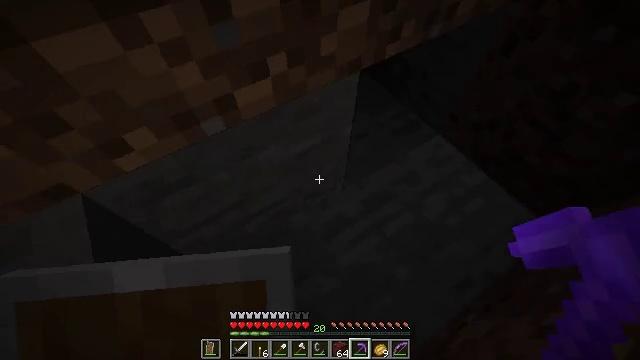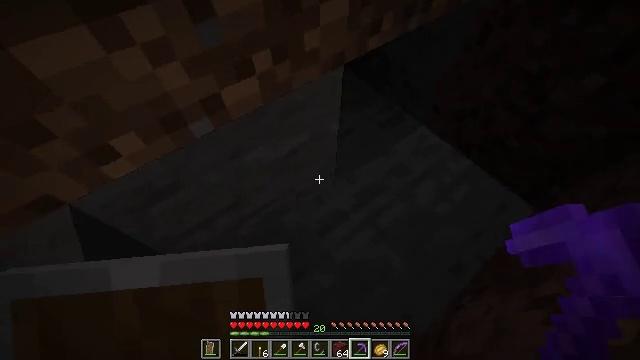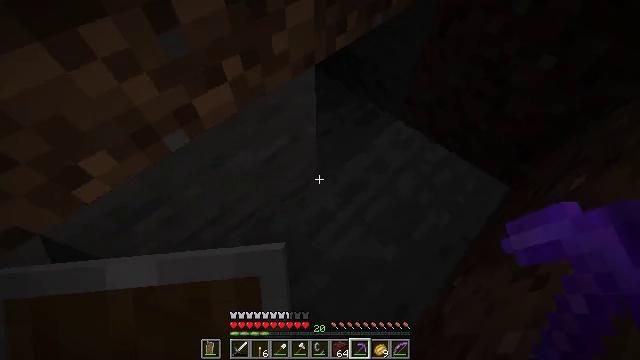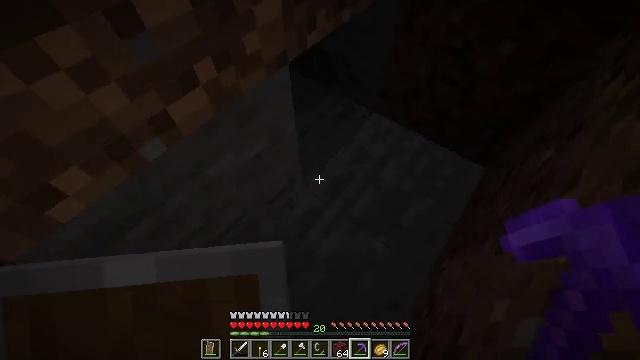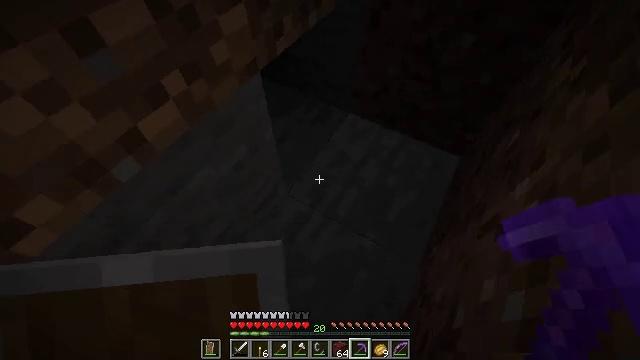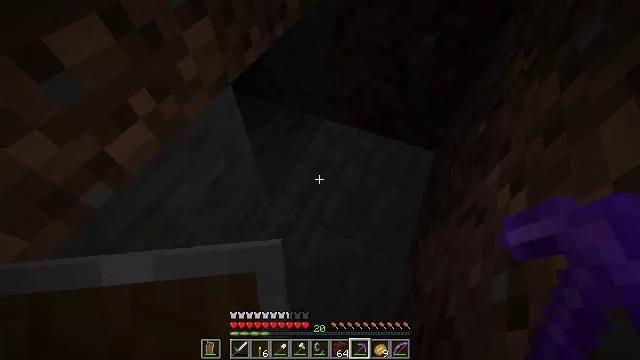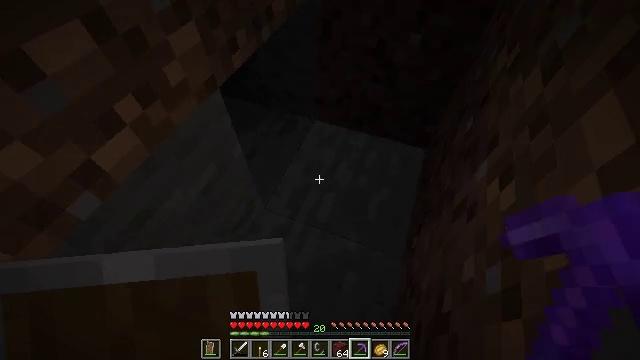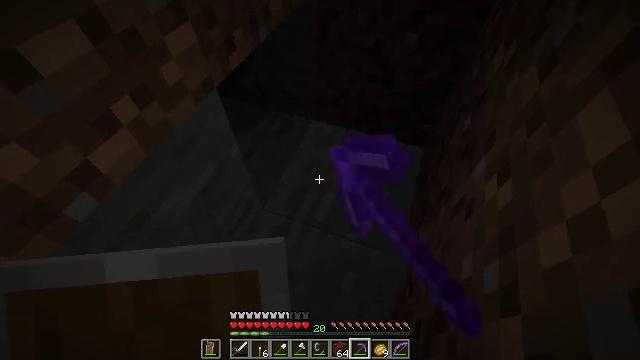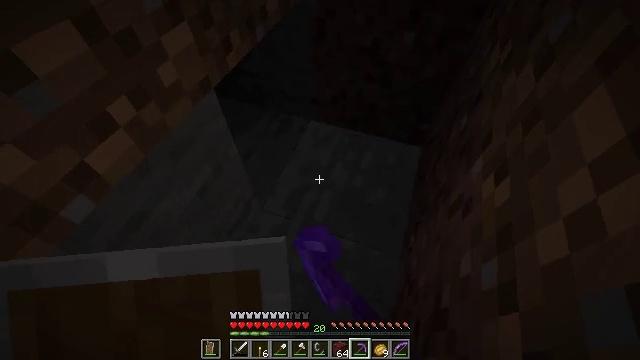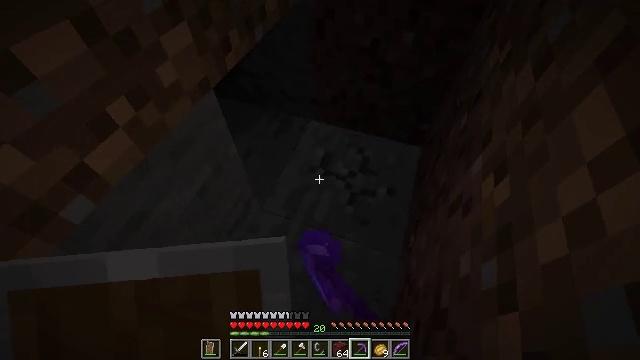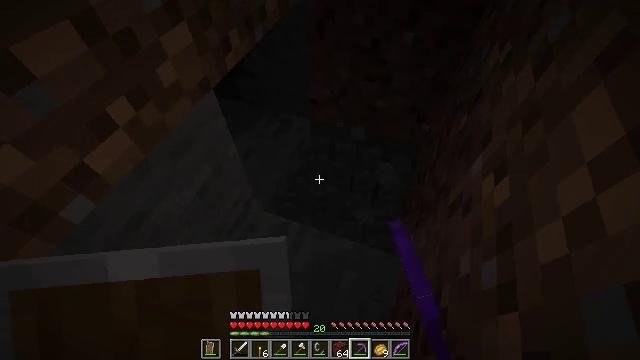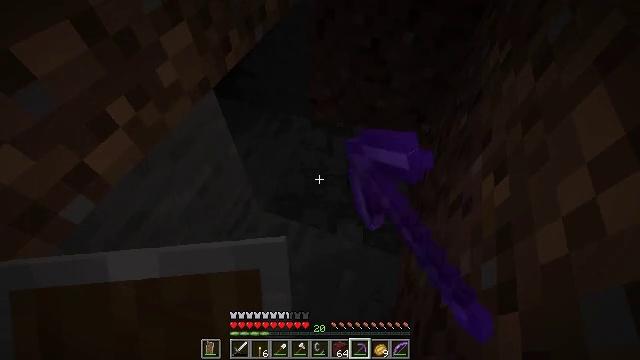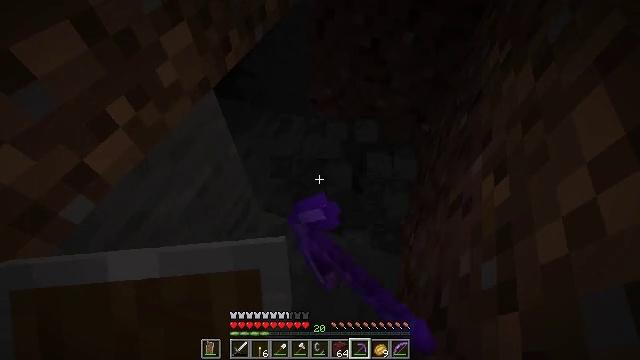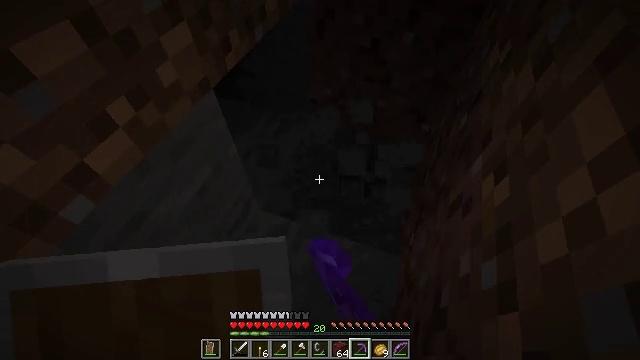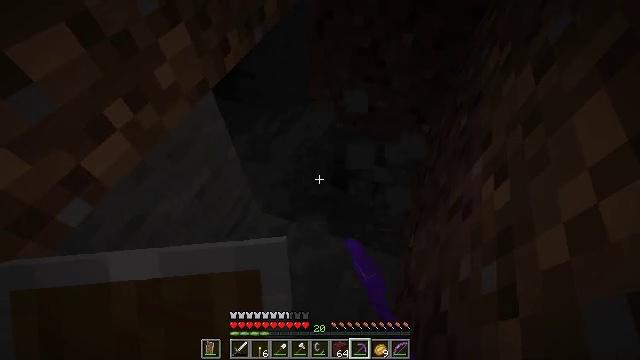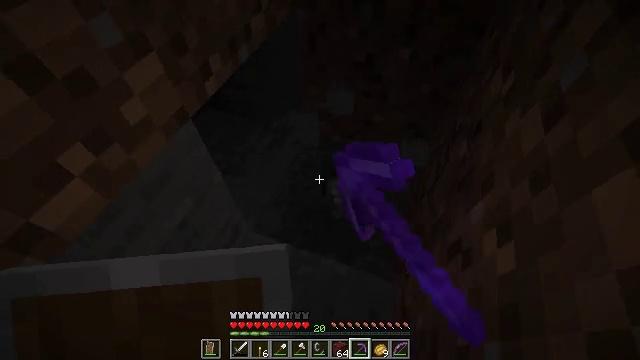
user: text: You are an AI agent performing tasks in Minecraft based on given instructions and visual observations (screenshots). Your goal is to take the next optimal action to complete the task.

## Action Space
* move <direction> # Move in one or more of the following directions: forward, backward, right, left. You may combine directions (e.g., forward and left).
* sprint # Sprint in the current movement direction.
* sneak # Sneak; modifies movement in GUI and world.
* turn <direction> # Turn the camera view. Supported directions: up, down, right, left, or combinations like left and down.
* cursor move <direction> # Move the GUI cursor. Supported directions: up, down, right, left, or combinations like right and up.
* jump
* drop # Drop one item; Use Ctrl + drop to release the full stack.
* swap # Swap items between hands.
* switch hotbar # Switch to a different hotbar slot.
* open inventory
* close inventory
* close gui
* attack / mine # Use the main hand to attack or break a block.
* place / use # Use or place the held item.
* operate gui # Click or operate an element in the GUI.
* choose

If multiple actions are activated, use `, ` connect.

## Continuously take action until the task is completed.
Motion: motion action
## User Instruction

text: Break the stone block.
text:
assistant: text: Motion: turn right
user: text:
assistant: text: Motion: turn right
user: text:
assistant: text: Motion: turn right
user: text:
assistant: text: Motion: turn right and up
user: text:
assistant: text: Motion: turn right and up
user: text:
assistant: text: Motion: turn right, attack / mine
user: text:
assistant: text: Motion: attack / mine
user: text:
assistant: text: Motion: attack / mine
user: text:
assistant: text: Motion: attack / mine
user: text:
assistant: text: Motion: attack / mine
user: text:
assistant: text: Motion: attack / mine
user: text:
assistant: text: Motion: attack / mine
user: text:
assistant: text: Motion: attack / mine
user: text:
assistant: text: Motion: move forward and move right, attack / mine
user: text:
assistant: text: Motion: move forward and move right, attack / mine
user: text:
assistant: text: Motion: move forward and move right, turn left
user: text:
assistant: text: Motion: move right, turn left and down
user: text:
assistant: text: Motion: turn left and down
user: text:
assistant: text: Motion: turn left and down
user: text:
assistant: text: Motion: turn left
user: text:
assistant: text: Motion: turn left, attack / mine
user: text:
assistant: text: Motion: turn left, attack / mine
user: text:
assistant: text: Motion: attack / mine
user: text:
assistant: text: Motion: turn left, attack / mine
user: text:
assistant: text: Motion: turn left, attack / mine
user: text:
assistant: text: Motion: turn left, attack / mine
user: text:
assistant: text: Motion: turn left, attack / mine
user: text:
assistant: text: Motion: turn left, attack / mine
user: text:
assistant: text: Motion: turn left
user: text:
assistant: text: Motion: turn left